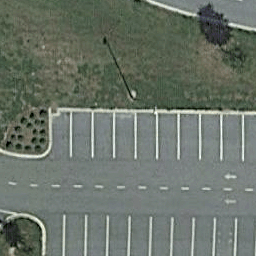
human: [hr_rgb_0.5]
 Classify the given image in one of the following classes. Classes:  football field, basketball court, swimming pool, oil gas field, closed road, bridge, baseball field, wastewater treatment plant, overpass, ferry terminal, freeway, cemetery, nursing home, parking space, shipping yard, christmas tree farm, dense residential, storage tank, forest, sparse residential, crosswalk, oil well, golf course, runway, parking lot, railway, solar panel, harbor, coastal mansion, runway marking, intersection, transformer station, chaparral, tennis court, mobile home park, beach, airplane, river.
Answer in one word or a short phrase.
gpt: parking space